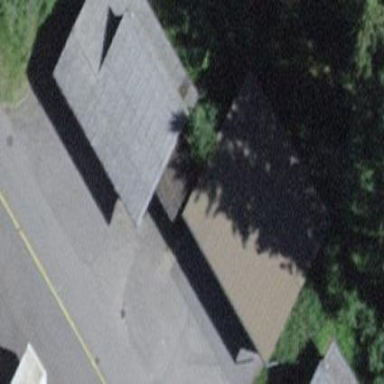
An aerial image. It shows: View of roof of building.